Question: I am playing around with gnuplot.My data set looks like this.
'''
1 0.530000 0.510000
2 0.420000 0.310000
4 0.400000 0.160000
8 0.390000 0.070000
16 0.390000 0.040000
32 0.310000 0.020000
64 0.170000 0.020000
128 0.070000 0.000000
256 0.030000 0.000000
512 0.020000 0.000000
1024 0.000000 0.000000
'''
My gnuplot file is as given blow.
'''
#!/usr/bin/gnuplot
reset
set terminal png
set ylabel "time in ms"
set xlabel "k"
set title "update every kth element"
set key reverse Left outside
set grid
set style data linespoints
set output 'cache_access.png'
plot "time_mem_access.dat" using 1:2 title "cache access 1", "" using 1:3 title "cache access 2"
'''
The graph that I got looks like below.

My problem is that I want the x-axis to show the exact values in the first column
'''
i.e 1,2,4,8,16,32,64 etc.
'''
I can't find any documentation online on how to get exactly this done.
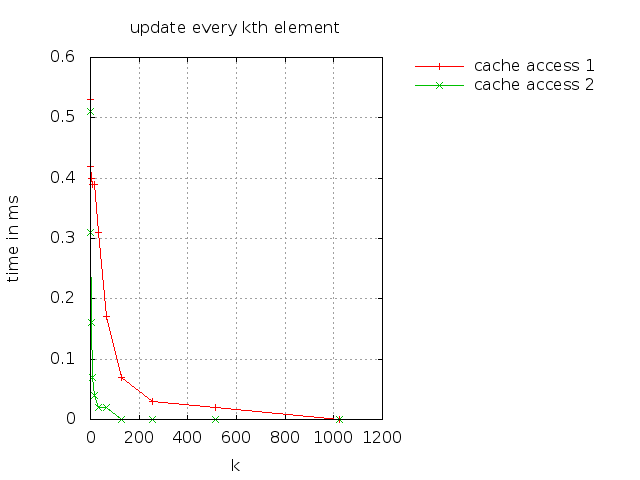
Answer: Instead of calling:
'''
plot "time_mem_access.dat" using 1:2 title "cache access 1", "" using 1:3 title "cache access 2"
'''
You can try:
'''
plot "time_mem_access.dat" using 1:2:xtic(1) title "cache access 1", "" using 1:3:xtic(1) title "cache access 2"
'''
Which will give you the following plot:

However you might want to take a log of the x values:
'''
plot "time_mem_access.dat" using (log($1)):2:xtic(1) title "cache access 1", "" using (log($1)):3:xtic(1) title "cache access 2"
'''
Which would give you: